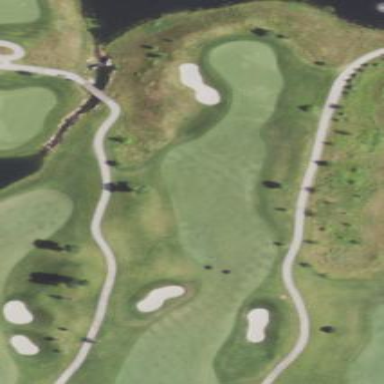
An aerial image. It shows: Grassy area designated as golf fairway.